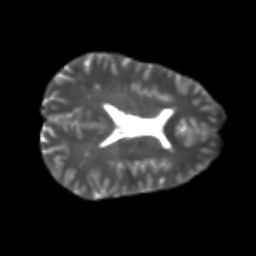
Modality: T2w
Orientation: axial
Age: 25
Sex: male
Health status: healthy
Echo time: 0.074 s